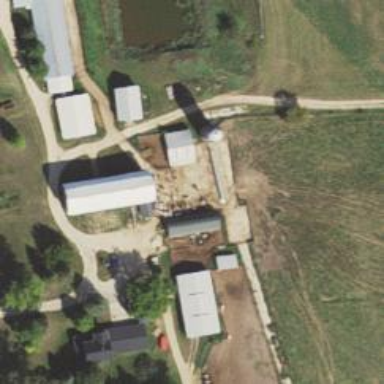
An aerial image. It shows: Silo.